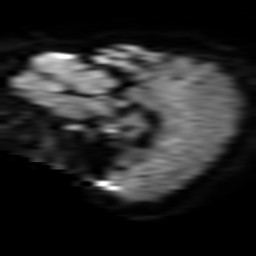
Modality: TRACE
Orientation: sagittal
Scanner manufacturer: philips
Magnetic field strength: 3 T
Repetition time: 3.078 s
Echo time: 0.076 s